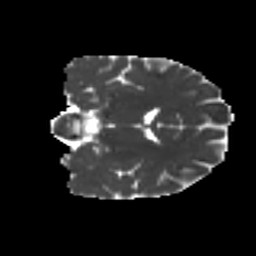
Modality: MD
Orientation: coronal
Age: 37
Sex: female
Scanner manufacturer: ge
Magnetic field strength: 3 T
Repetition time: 7.8 s
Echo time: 0.0607 s